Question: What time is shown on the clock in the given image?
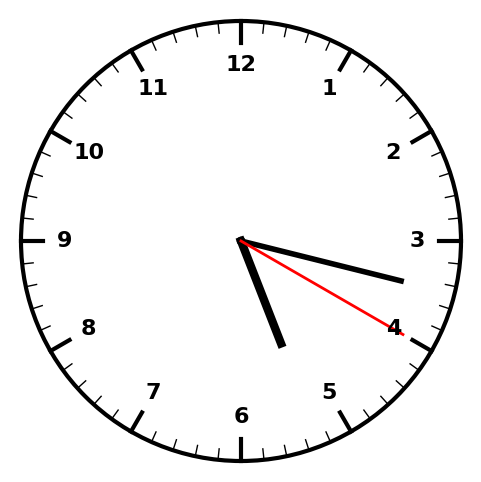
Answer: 05:17:20